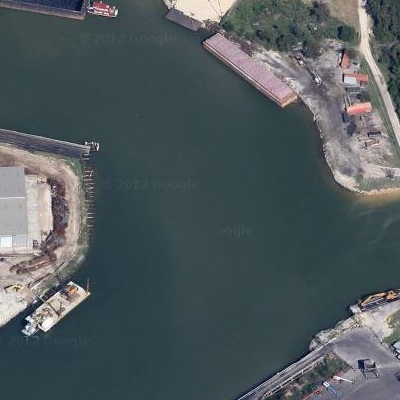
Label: RiverLake